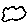
Label: cloud